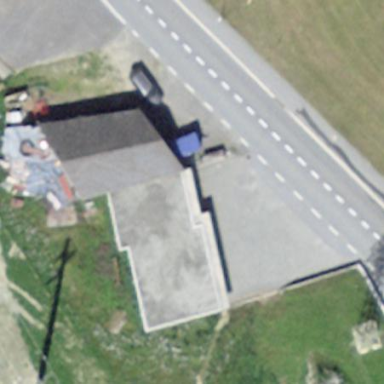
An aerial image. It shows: Garage building.